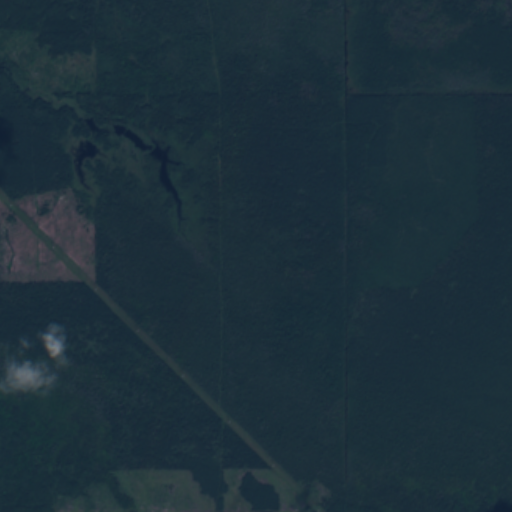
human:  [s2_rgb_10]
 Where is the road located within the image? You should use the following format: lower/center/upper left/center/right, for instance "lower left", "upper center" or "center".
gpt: The road is located in the upper left of the image.
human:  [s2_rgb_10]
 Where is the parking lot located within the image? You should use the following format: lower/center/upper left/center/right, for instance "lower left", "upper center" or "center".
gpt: There is no parking lot in the image.